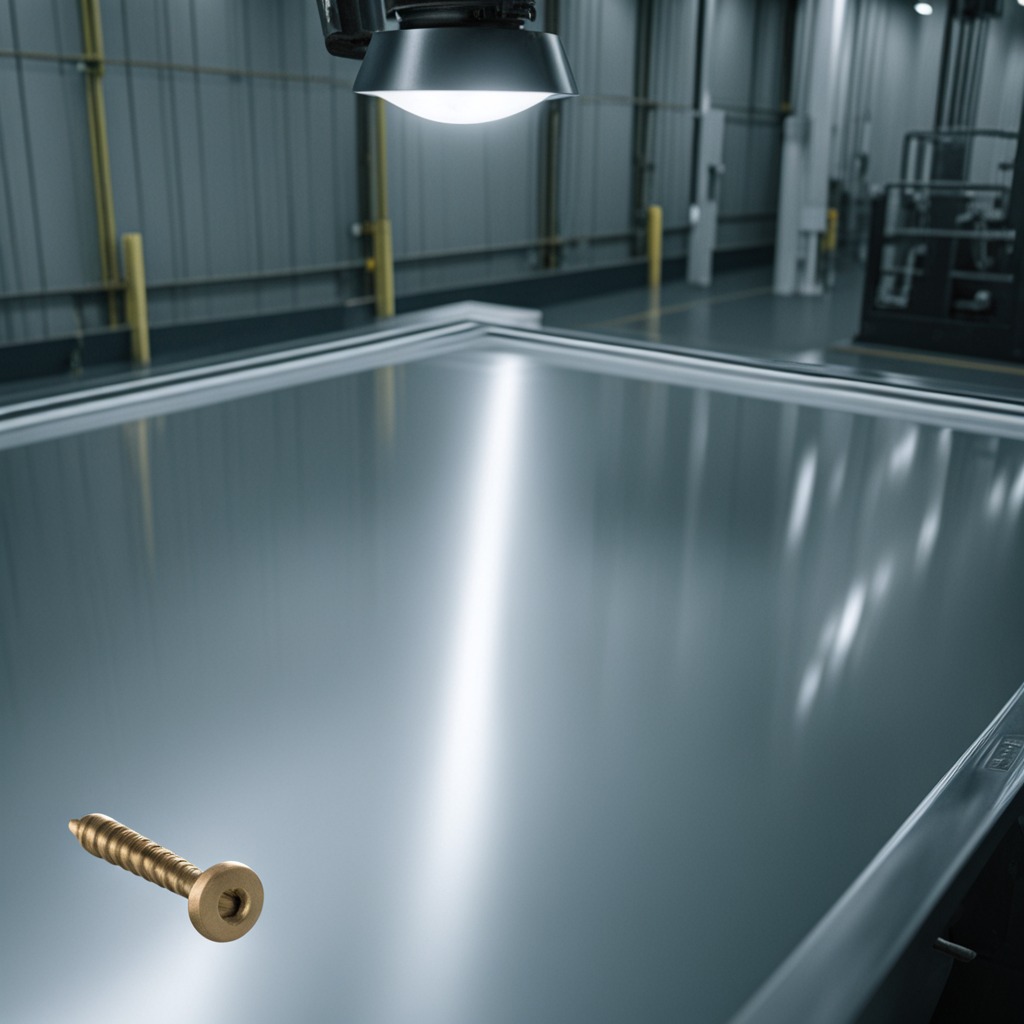
A metal screw is lying on the high-gloss table in a ship maintenance bay.